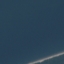
Label: SeaLake